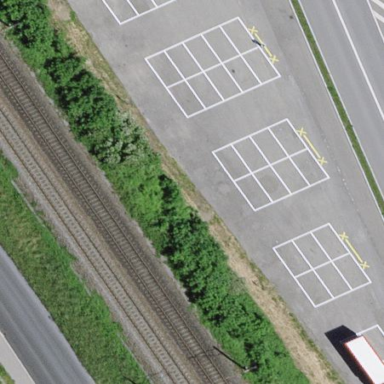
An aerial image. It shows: Parking area with asphalt surface.